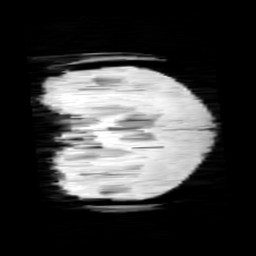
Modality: minIP
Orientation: coronal
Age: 14
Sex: female
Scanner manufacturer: siemens
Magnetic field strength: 3 T
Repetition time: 0.027 s
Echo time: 0.02 s